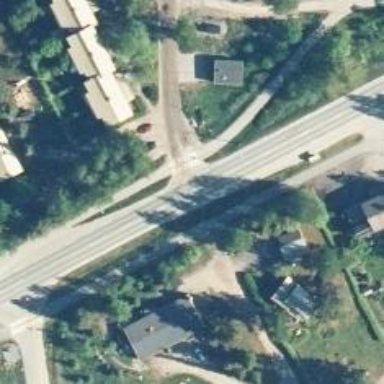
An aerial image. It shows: Secondary road with separate asphalt sidewalks and cycleway.